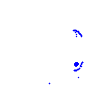
Particle: proton